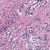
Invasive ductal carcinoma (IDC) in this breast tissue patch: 1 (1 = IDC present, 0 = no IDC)